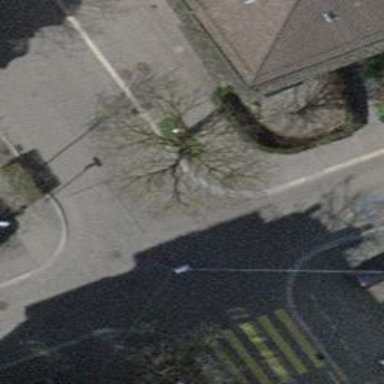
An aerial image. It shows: Asphalt sidewalk.